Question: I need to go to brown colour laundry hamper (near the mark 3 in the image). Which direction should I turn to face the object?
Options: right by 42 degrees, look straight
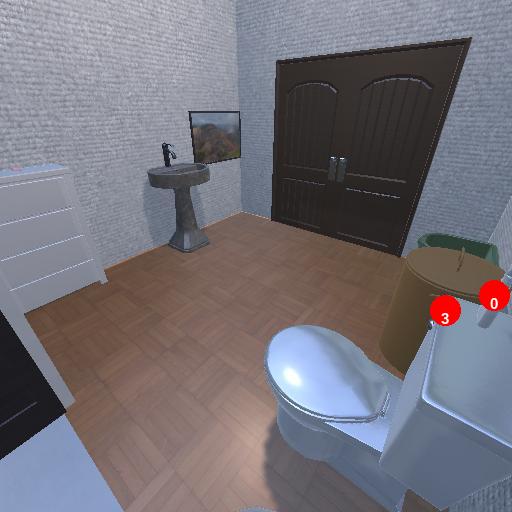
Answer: right by 42 degrees